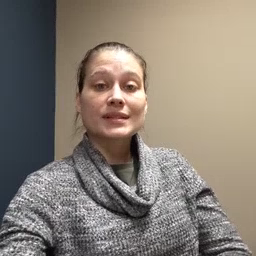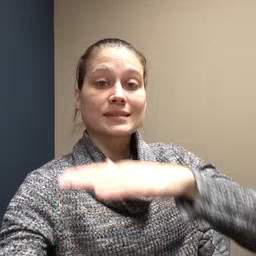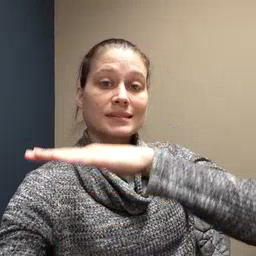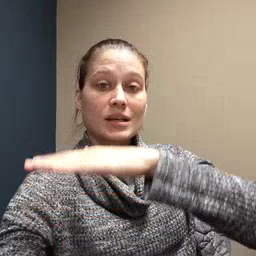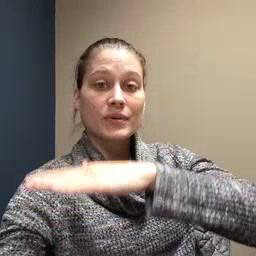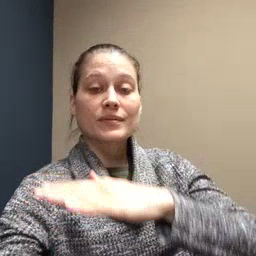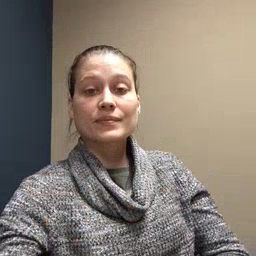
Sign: table